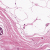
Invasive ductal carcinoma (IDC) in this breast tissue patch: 0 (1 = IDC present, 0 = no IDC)